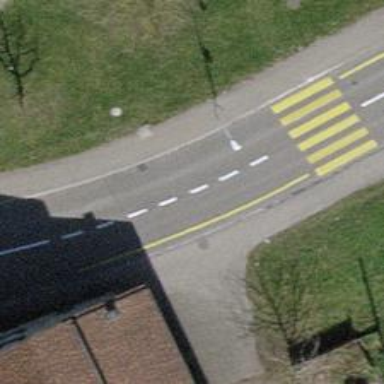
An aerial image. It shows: Uncontrolled zebra crossing with central island.